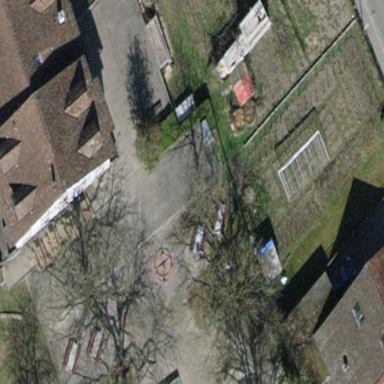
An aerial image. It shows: Kindergarten.